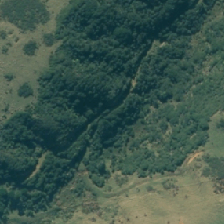
Land cover: grose_broom